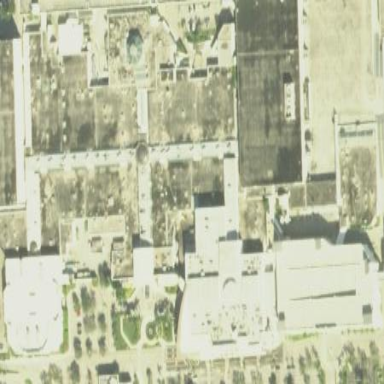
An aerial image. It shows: Retail building that is part of mall.